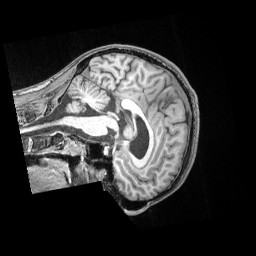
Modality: T1w
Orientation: sagittal
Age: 29
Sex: male
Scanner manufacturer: siemens
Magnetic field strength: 3 T
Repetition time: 2 s
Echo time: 0.00339 s